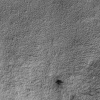
Atmospheric dust classification: not_dusty